Question: The code I wrote:
'''
#include<stdio.h>
int main()
{
int i,m,maths=0,english=0,e,science=0,s,all=0;
for(i=1;i<=5;i++)
{
printf("enter the marks of english:
");
scanf("%d",&e);
printf("enter the marks of maths:
");
scanf("%d",&m);
printf("enter the marks of science:
");
scanf("%d",&s);
if(m>=95 && s>=95 && e>=95)
all++;
if(m>=90)
maths++;
if(e>=90)
english++;
if(s>=90)
science++;
}
printf("95% or above in all subject : %d
",all);
printf("90% or above in maths :%d
",maths);
printf("90% or above in english: %d
",english);
printf("90% or above in science: %d
",science);
}
'''
I have to input the marks of 5 students through keyboard and
I am getting the following error that
I don't understand. Why am I getting this kind of error?
'''
gcc studentMarks.c -o studentMarks.out
studentMarks.c: In function 'main':
studentMarks.c:24:17: warning: ' ' flag used with '%o' gnu_printf format [-Wformat=]
printf("95% or above in all subject : %d
",all);
^
studentMarks.c:24:44: warning: format '%d' expects a matching 'int' argument [-Wformat=]
printf("95% or above in all subject : %d
",all);
~^
studentMarks.c:25:17: warning: ' ' flag used with '%o' gnu_printf format [-Wformat=]
printf("90% or above in maths :%d
",maths);
^
studentMarks.c:25:37: warning: format '%d' expects a matching 'int' argument [-Wformat=]
printf("90% or above in maths :%d
",maths);
~^
studentMarks.c:26:17: warning: ' ' flag used with '%o' gnu_printf format [-Wformat=]
printf("90% or above in english: %d
",english);
^
studentMarks.c:26:39: warning: format '%d' expects a matching 'int' argument [-Wformat=]
printf("90% or above in english: %d
",english);
~^
studentMarks.c:27:17: warning: ' ' flag used with '%o' gnu_printf format [-Wformat=]
printf("90% or above in science: %d
",science);
^
studentMarks.c:27:39: warning: format '%d' expects a matching 'int' argument [-Wformat=]
printf("90% or above in science: %d
",science);
~^
'''

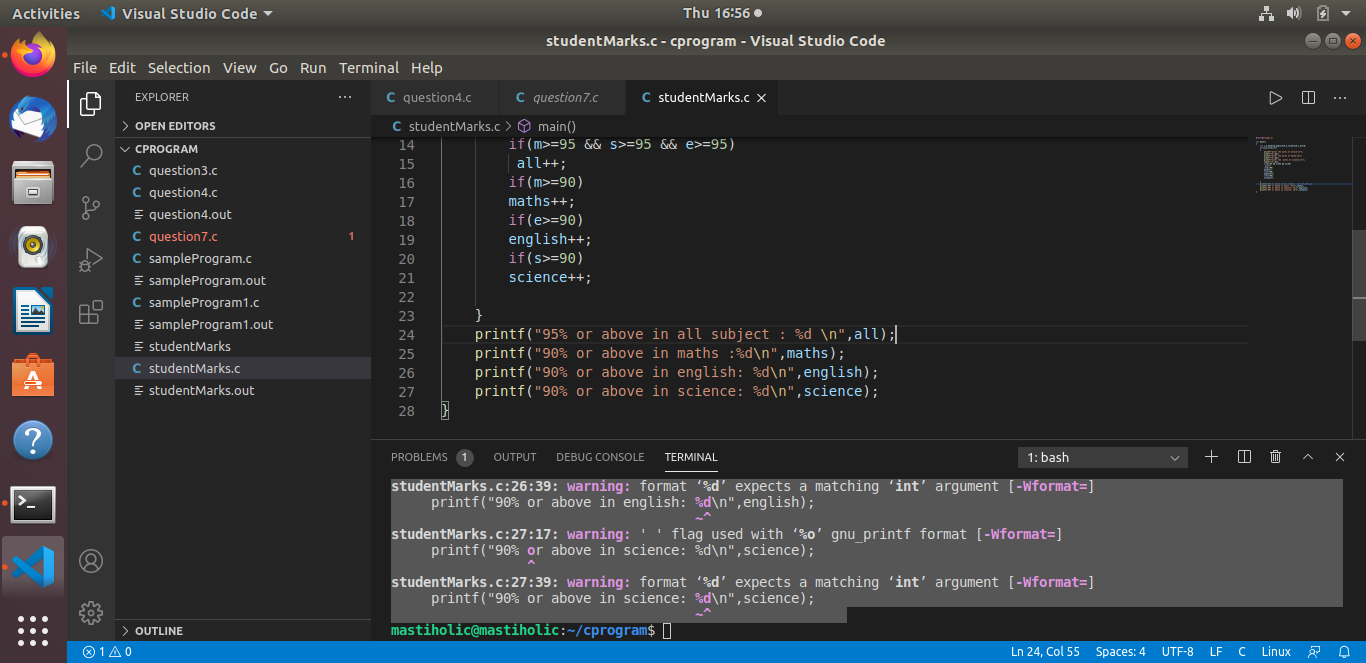
Answer: For each line, from lines 24 through 27, the compiler is emitting two warnings (not errors as you indicate) to help you out.
The first is caused when your compiler encounters '% o' from the longer substring '95% or'.
<URL> '% o' as '%o' with a blank flag to allow for a '-' to be emitted if the signed numeric type is negative.
The second warning is caused because of the first interpretation and the fact that you included only one argument after the format string. If you had accidentally provided two signed integer arguments after the format string, then you would not have seen any warnings.
If you try to execute the code as is in spite of the warnings, then you'd get undefined behavior.
Any time you want to include a '%' in your format string and you want to emit it literally, then you have to encode it as '%%'.
As an aside, unrelated to your question, the value you provided to the 'gcc' '-o' option is unusual. One would typically call the output executable 'studentMarks' or 'studentmarks', not 'studentMarks.out'.